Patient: sex F, age 48
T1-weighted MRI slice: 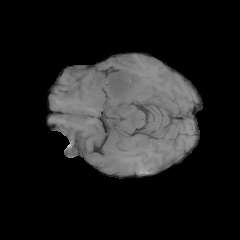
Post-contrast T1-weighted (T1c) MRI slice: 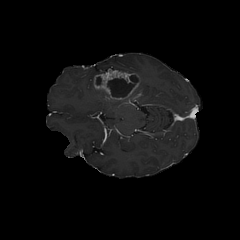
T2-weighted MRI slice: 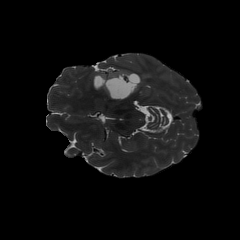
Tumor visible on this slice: yes
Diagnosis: Glioblastoma, IDH-wildtype
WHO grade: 4